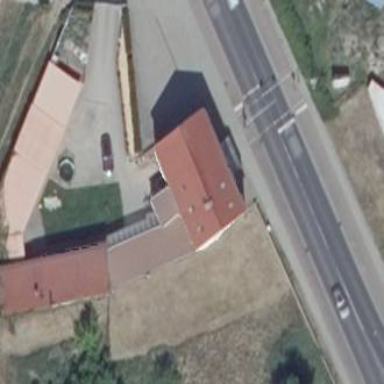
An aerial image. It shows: Bakery inside building.